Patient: sex M, age 61
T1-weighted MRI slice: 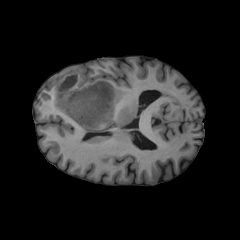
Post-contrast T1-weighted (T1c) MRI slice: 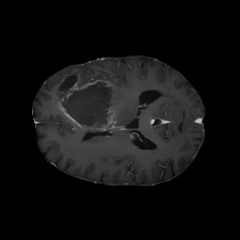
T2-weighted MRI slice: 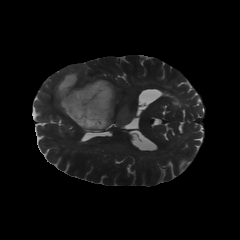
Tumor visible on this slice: yes
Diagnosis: Glioblastoma, IDH-wildtype
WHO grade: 4